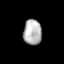
Tissue: lung
Cell type: Epithelial cells
Senescence score: 0.196
Nuclear area (px): 458
Mean DAPI intensity: 178.312